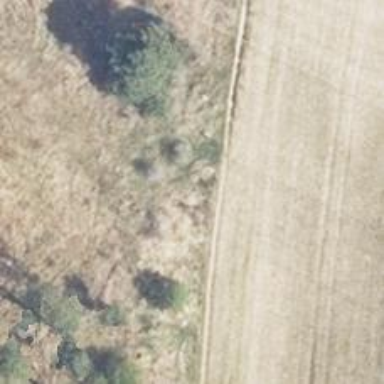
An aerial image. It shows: Hunting stand.